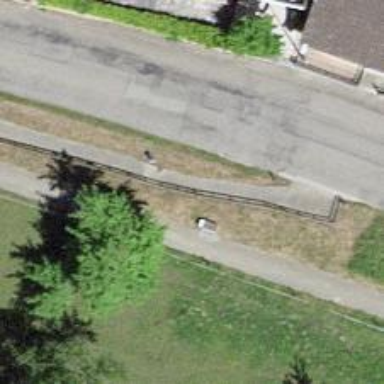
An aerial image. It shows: Concrete path.